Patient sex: M
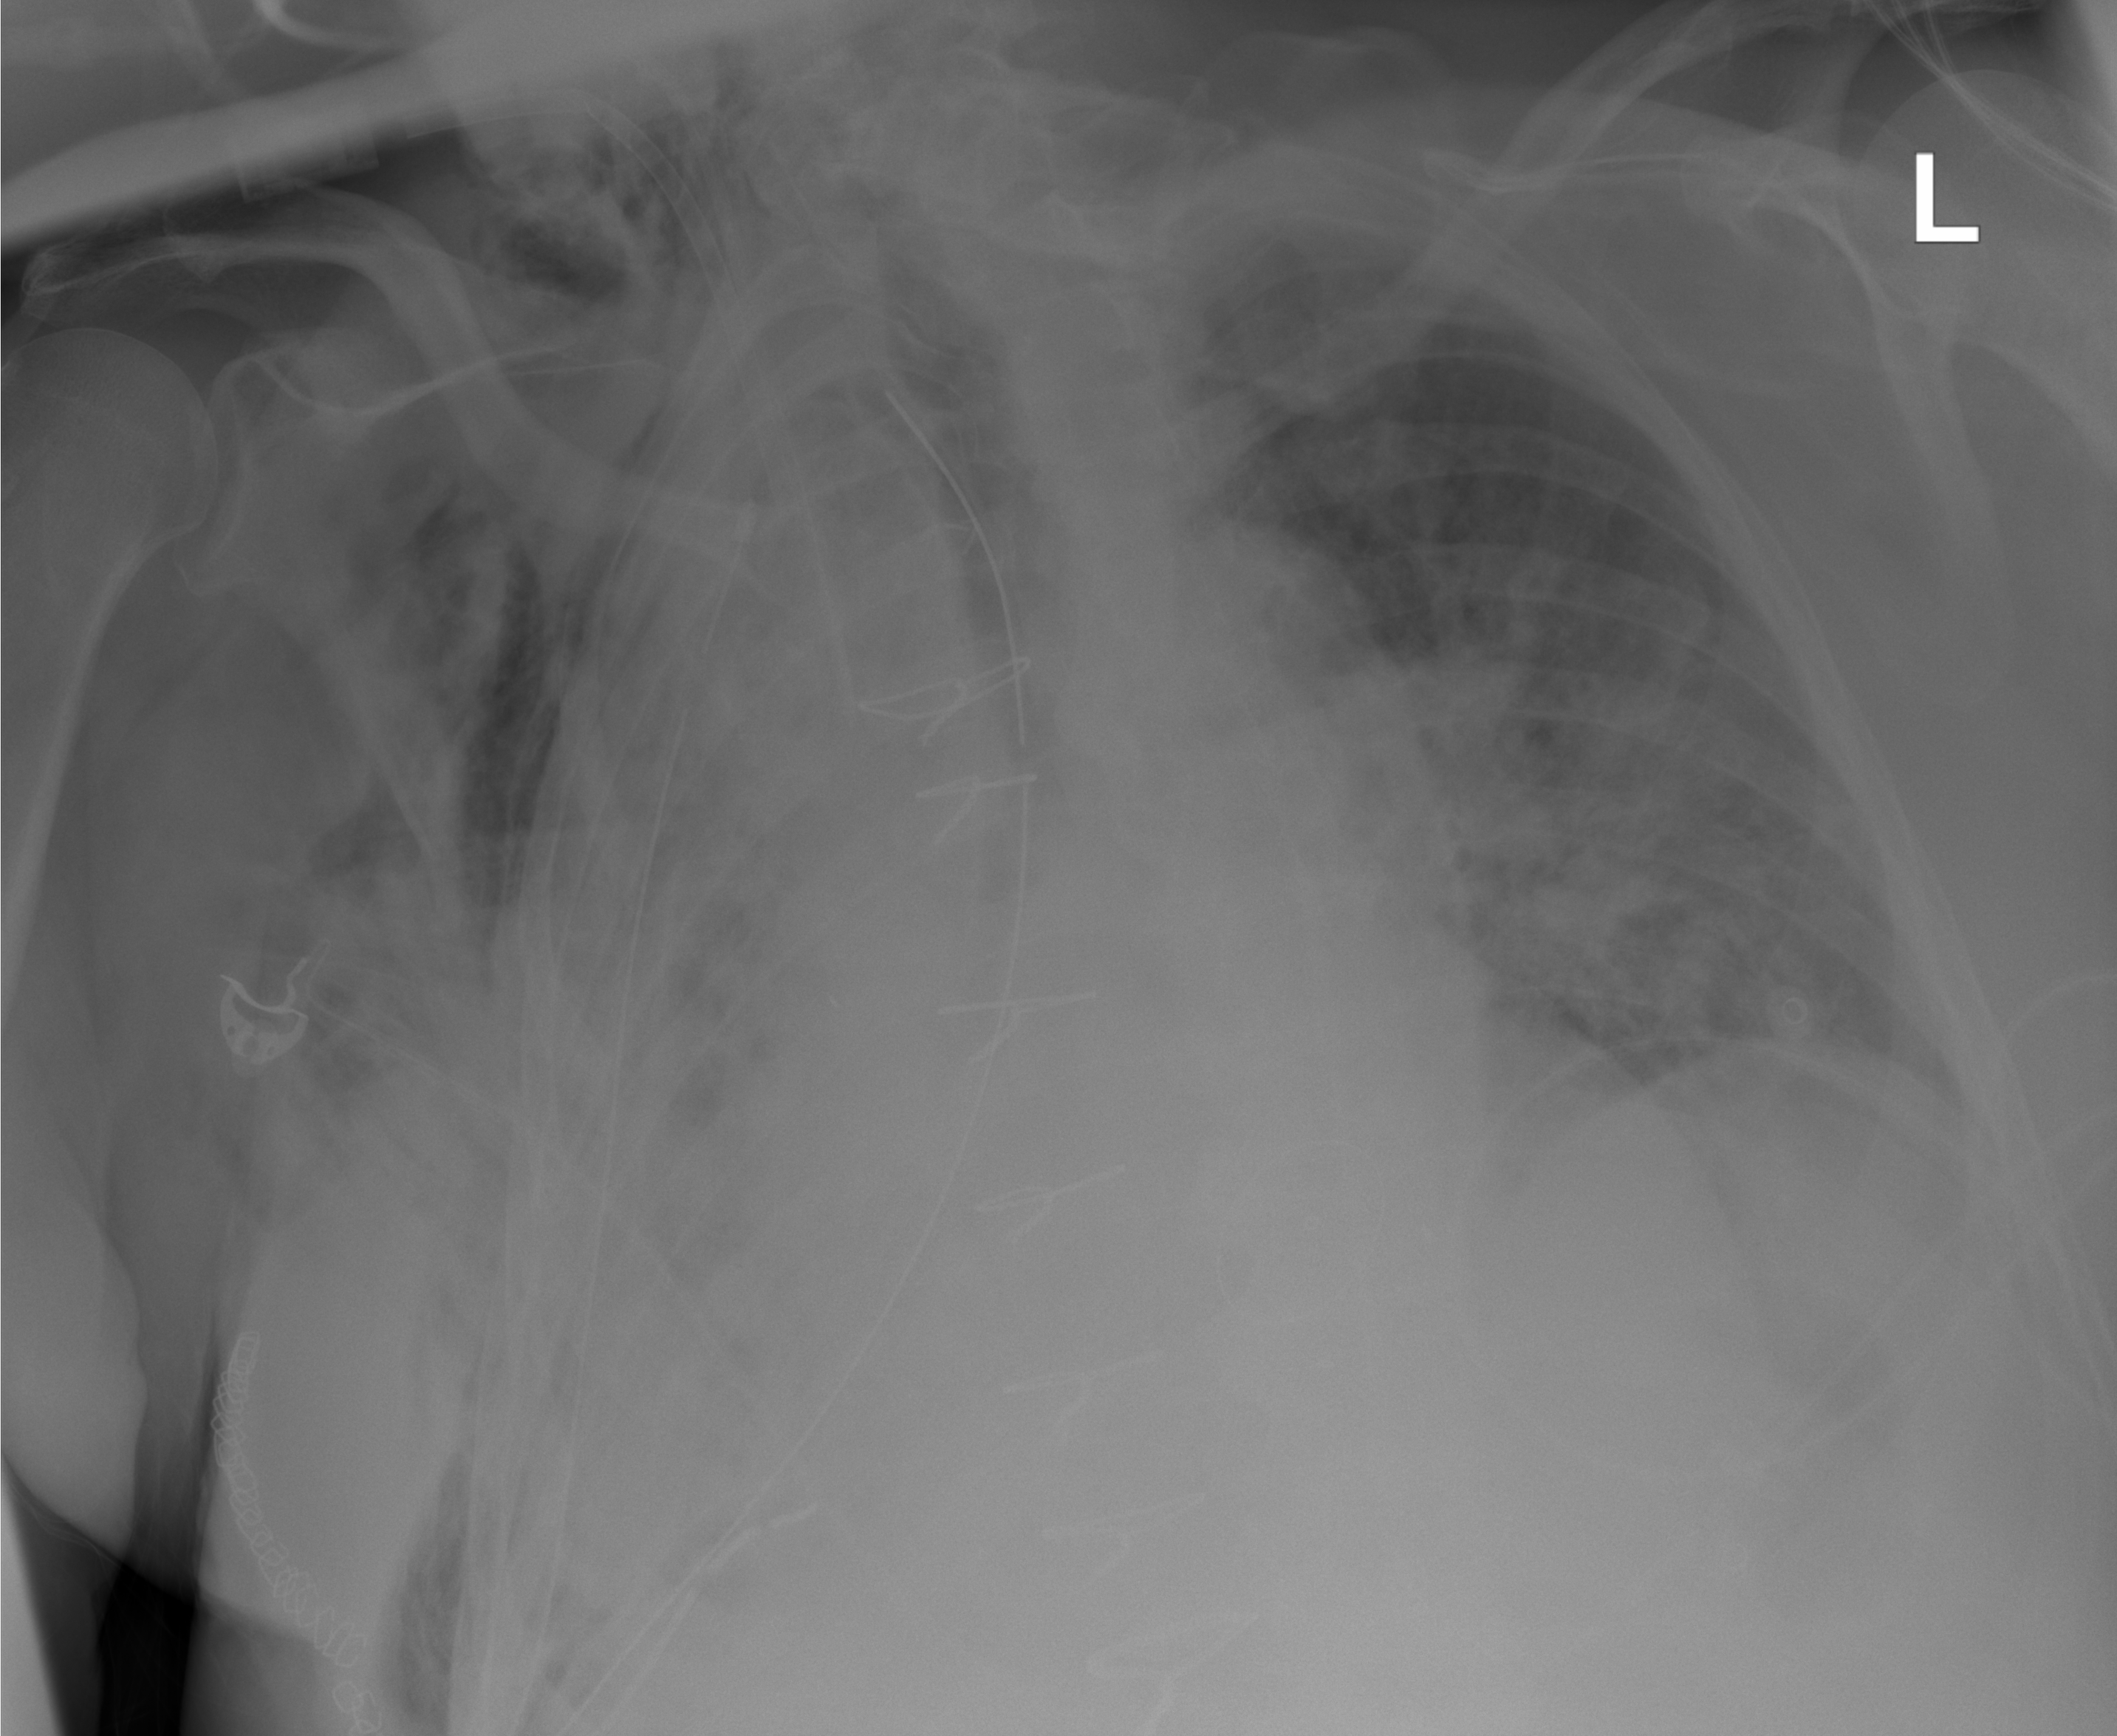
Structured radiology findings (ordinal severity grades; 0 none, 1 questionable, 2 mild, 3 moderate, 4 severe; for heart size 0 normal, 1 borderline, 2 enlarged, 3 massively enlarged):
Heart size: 2
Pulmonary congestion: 2
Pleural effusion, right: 4
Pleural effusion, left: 0
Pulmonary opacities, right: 4
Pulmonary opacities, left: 3
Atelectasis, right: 4
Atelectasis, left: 2